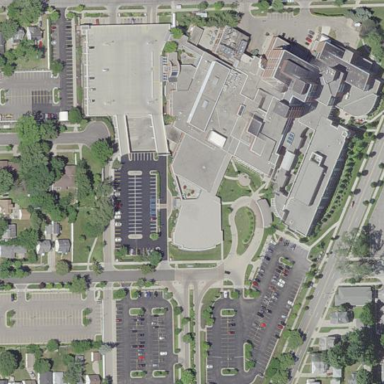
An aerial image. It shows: Hospital building.